Question: I've been playing around with this all day but cannot seem to get it to work the way I want it to :o(
I am writing an application that allows users to select a menu in the canteen. I would like a nice table like this:
<URL>
The options for the various menus are saved on the document menu which the user selected on the previous screen (listing the week) - this is saved in the data source .
The user then selects what s/he wants for that week - they then press save and I need to create a selection document that contains M1, M2 or M3 in the field called Monday (mon), M1, M2 or M3 in the field called Tuesday (tue) etc.
Now matter what I did I could not get the options too line up as I wanted them using what I knew of XPages. I have now ended up with the code below (only added the code for the Monday (Montag) line to give you an idea of what I am doing. The same code is basically repeated for each day of the week (will use a repeat control later down the line). How do I now either 1) attach my XPages field to the variable (as you can see I am using pure BootStrap) or find the value of the selected option in SSJS so I can create a new document using JS?
Any help would be greatly appreciated.
'''
<!-- ======================== Montag ================================== -->
<div class="row">
<div class="row">
<div class="col-md-2">
<xp:text escape="true" id="computedField1">Montag</xp:text>
</div>
<div class="col-md-3">
<label class="radio-inline">
<input type="radio" name="montag" id="Radios1" value="M1">
<xp:text escape="true" id="computedField3">
<xp:this.value><![CDATA[#{javascript:menu.getItemValueString("mon_1");}]]></xp:this.value>
</xp:text>
</input>
</label>
</div>
<div class="col-md-3">
<label class="radio-inline">
<input type="radio" name="montag" id="Radios2" value="M2">
<xp:text escape="true" id="computedField4">
<xp:this.value><![CDATA[#{javascript:menu.getItemValueString("mon_2");}]]></xp:this.value>
</xp:text>
</input>
</label>
</div>
<div class="col-md-3">
<label class="radio-inline">
<input type="radio" name="montag" id="Radios3" value="M3">
<xp:text escape="true" id="computedField5">
<xp:this.value><![CDATA[#{javascript:menu.getItemValueString("mon_3");}]]></xp:this.value>
</xp:text>
</input>
</label>
</div>
</div>
</div>
'''
changes suggested by Mark:
here the image:
[]
and the code:
'''
<div class="col-md-3">
<label class="radio-inline">
<xp:radio id="Radios1" groupName="mon" value="#{wahl.mon}">
<xp:text escape="true" id="computedField3">
<xp:this.value><![CDATA[#{javascript:menu.getItemValueString("mon_1");}]]></xp:this.value>
</xp:text>
</xp:radio>
</label>
</div>
<div class="col-md-3">
<label class="radio-inline">
<xp:radio id="Radios2" groupName="mon" value="#{wahl.mon}">
<xp:text escape="true" id="computedField4">
<xp:this.value><![CDATA[#{javascript:menu.getItemValueString("mon_2");}]]></xp:this.value>
</xp:text>
</xp:radio>
</label>
</div>
<div class="col-md-3">
<label class="radio-inline">
<xp:radio id="Radios3" groupName="mon" value="#{wahl.mon}">
<xp:text escape="true" id="computedField5">
<xp:this.value><![CDATA[#{javascript:menu.getItemValueString("mon_3");}]]></xp:this.value>
</xp:text>
</xp:radio>
</label>
</div>
'''
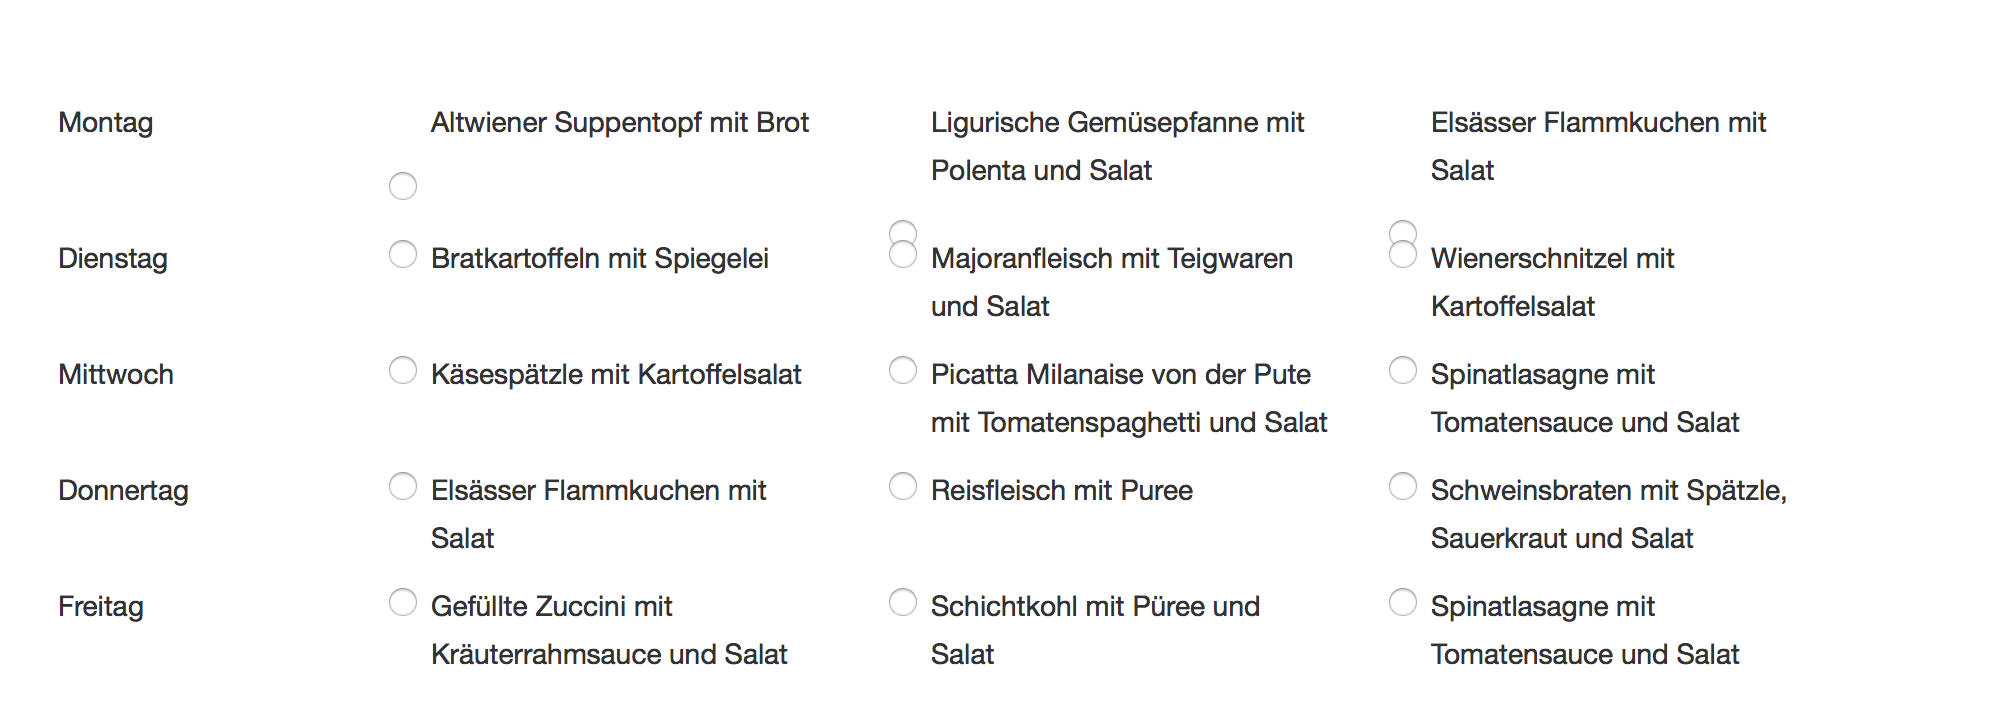
Answer: If you set up the radio buttons like this, they render according to the <URL>. Note that I've added a binding to a 'viewScope' parameter.
'''
<div
class="col-md-3">
<xp:radio
text="option 1"
disableTheme="true"
styleClass="radio-inline"
id="radio1"
selectedValue="M1"
groupName="montag"
value="#{viewScope.montagSelected}">
</xp:radio>
</div>
'''
It generates the following HTML (I'm using the default 'Bootstrap3' theme):
'''
<div class="col-md-3">
<label
for="view:_id1:radio1"
class="radio-inline">
<input id="view:_id1:radio1"
type="radio"
name="view:_id1:montag"
value="M1"
onchangetrigger="early-onclick">
option 1
</label>
</div>
'''